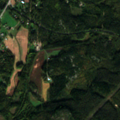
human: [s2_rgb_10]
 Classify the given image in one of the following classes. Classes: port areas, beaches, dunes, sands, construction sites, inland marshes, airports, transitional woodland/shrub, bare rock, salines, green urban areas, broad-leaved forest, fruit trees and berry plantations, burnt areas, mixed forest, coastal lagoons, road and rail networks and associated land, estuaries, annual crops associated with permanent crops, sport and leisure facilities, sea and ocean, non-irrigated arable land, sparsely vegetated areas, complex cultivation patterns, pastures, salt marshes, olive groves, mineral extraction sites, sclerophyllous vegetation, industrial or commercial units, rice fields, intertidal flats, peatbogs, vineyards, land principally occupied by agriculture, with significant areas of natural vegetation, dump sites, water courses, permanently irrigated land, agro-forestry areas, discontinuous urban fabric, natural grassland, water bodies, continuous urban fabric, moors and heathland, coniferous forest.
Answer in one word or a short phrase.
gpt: discontinuous urban fabric, land principally occupied by agriculture, with significant areas of natural vegetation, coniferous forest, mixed forest, transitional woodland/shrub